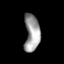
Tissue: lung
Cell type: Epithelial cells
Senescence score: 0.2354
Nuclear area (px): 555
Mean DAPI intensity: 157.85